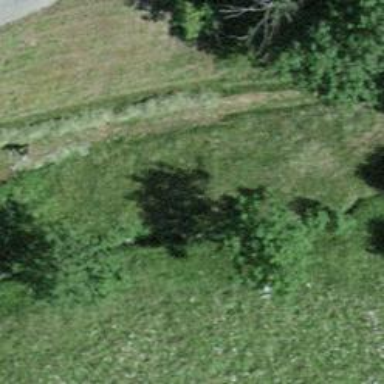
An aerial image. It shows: Path leading to bridge.